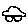
Label: car